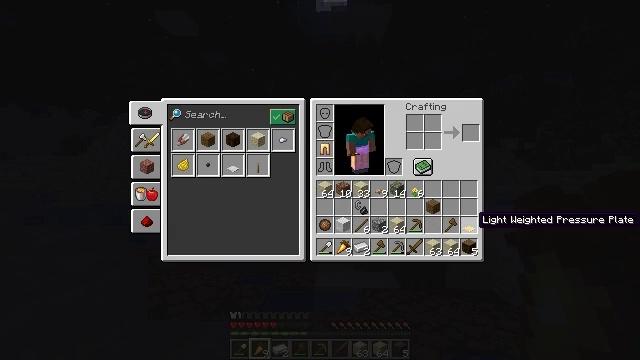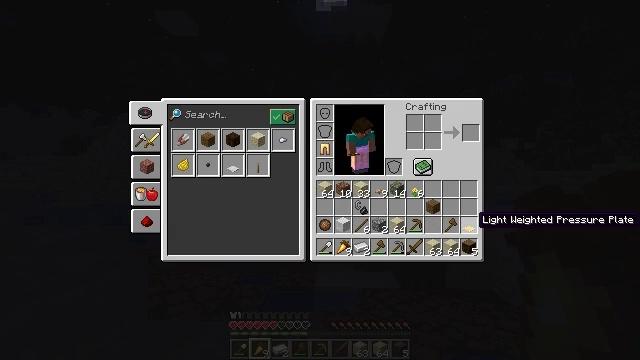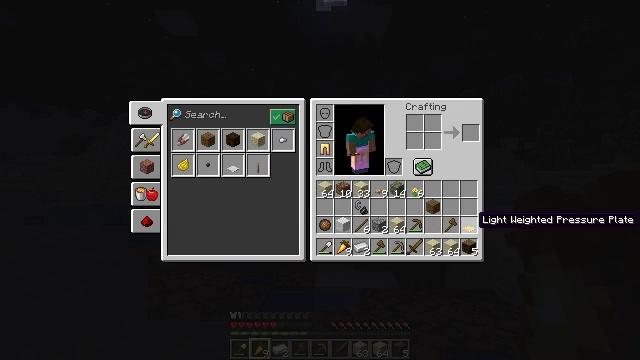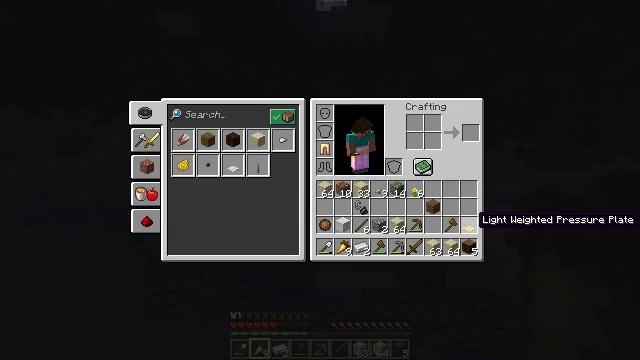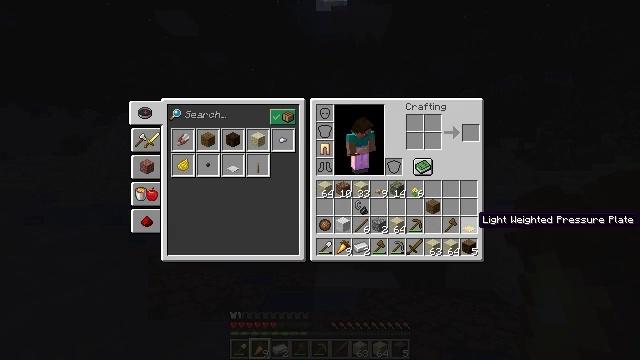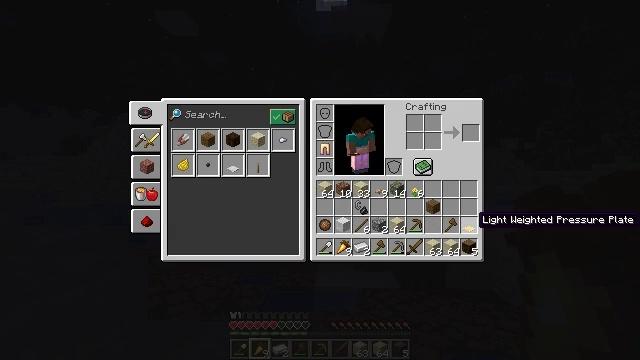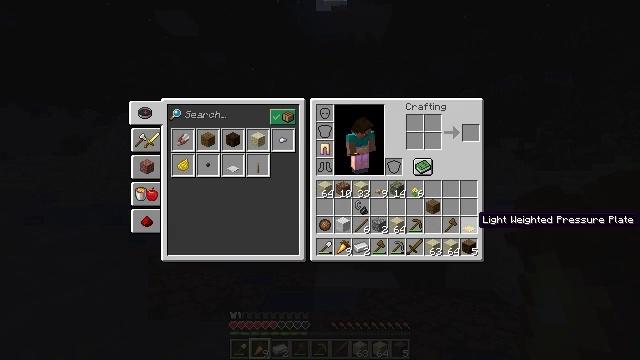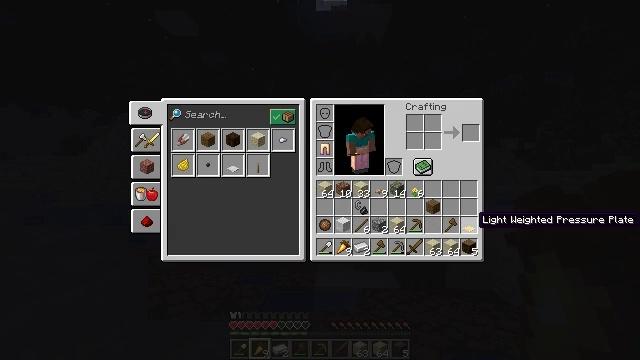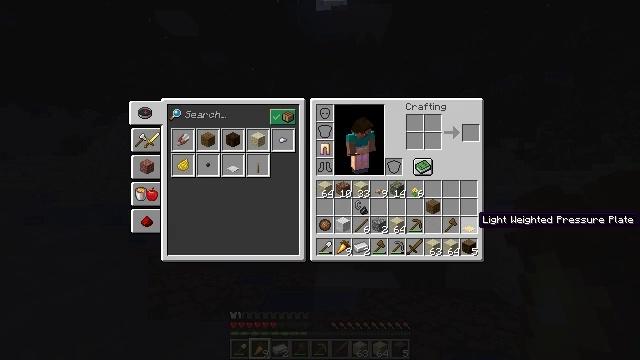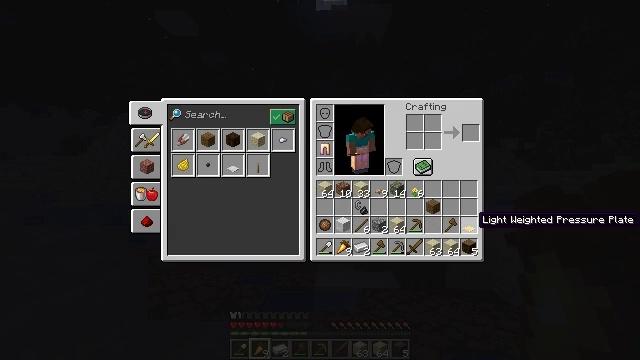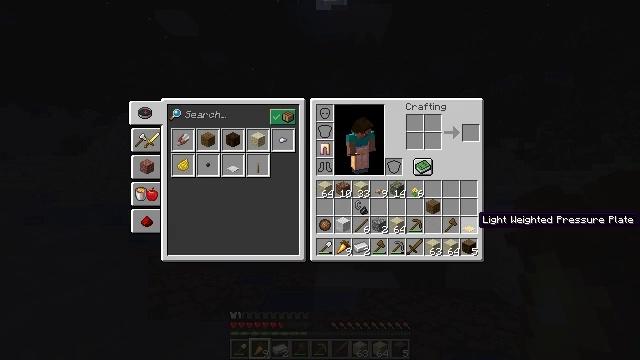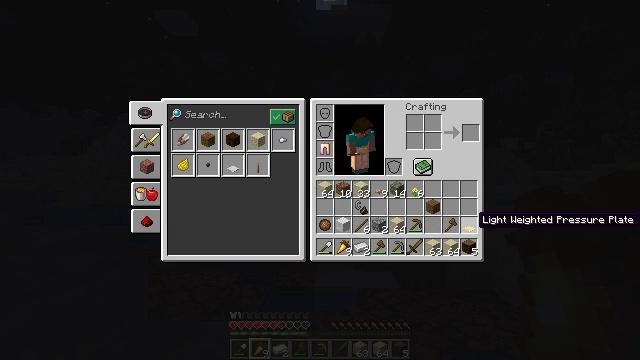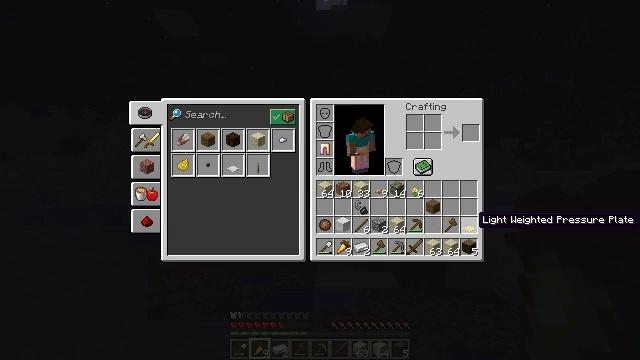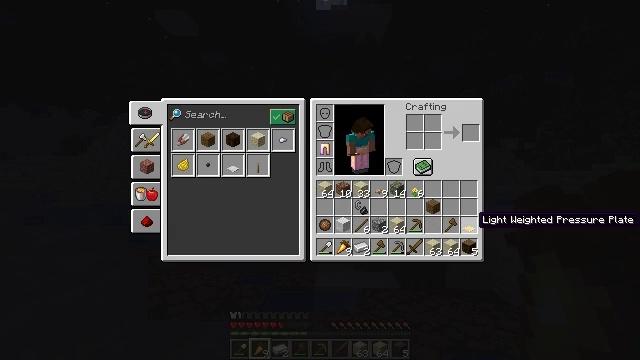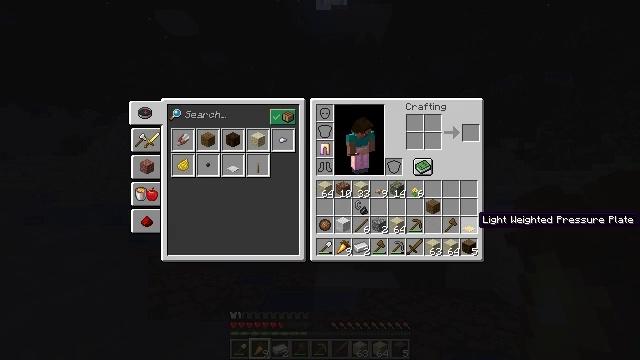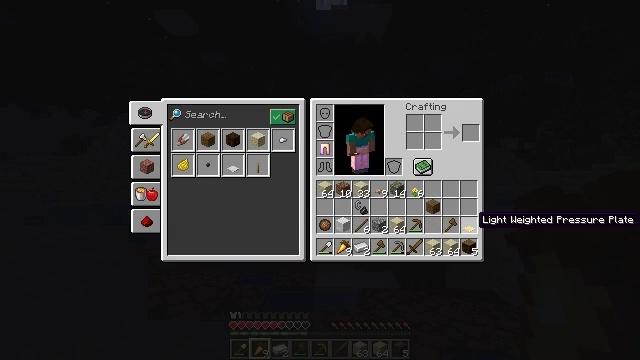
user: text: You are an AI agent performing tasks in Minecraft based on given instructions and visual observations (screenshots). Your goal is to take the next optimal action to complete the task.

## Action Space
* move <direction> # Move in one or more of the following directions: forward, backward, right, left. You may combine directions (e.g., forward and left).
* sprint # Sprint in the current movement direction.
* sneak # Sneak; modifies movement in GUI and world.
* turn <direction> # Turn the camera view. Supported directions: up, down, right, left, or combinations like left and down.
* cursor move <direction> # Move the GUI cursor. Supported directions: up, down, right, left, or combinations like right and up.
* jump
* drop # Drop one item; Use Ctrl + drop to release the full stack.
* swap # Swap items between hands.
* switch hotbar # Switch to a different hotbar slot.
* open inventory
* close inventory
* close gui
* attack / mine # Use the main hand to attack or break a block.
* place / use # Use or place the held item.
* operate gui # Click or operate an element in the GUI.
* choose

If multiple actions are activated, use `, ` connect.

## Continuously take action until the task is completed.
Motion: motion action
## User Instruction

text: Break the stone brick slab to recycle it.
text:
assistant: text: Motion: no_op
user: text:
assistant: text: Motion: no_op
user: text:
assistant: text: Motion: no_op
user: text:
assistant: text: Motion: no_op
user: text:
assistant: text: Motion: no_op
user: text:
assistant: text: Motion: no_op
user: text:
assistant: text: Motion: no_op
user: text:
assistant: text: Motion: no_op
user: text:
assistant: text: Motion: no_op
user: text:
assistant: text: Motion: no_op
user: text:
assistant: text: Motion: no_op
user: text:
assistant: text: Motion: no_op
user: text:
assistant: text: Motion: no_op
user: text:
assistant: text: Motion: no_op
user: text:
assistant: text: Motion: no_op
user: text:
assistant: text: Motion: no_op
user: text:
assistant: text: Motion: no_op
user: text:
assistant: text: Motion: no_op
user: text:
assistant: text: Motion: no_op
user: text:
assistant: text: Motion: no_op
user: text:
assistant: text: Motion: no_op
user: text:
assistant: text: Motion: cursor move up
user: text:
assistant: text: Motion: cursor move up
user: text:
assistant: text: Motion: cursor move up
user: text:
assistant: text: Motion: no_op
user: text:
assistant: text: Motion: no_op
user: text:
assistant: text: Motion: no_op
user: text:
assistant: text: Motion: no_op
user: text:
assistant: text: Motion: no_op
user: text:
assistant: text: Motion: no_op